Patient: sex M, age 71
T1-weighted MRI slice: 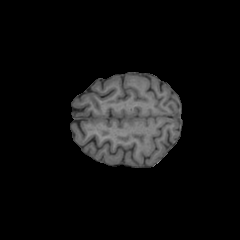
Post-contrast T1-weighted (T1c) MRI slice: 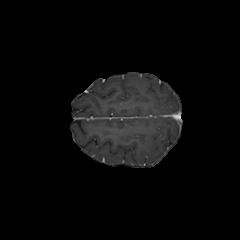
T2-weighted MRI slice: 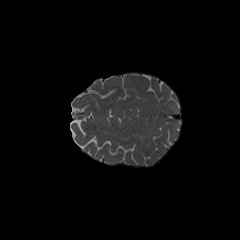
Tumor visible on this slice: no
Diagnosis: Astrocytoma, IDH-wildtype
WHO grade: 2